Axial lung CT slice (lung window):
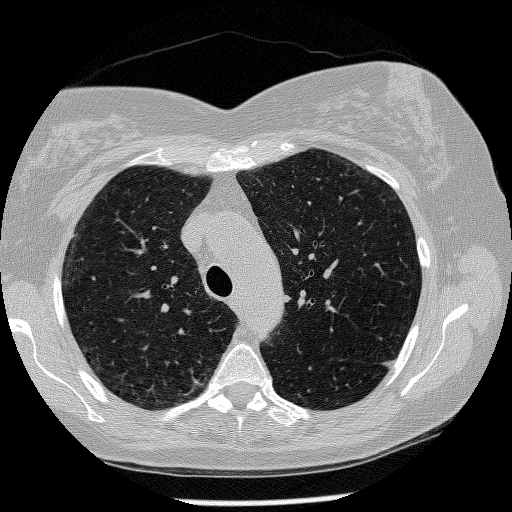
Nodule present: no